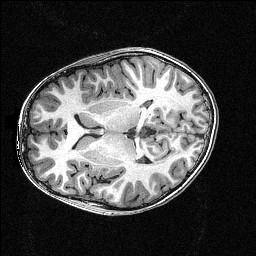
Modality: T1w
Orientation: axial
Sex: male